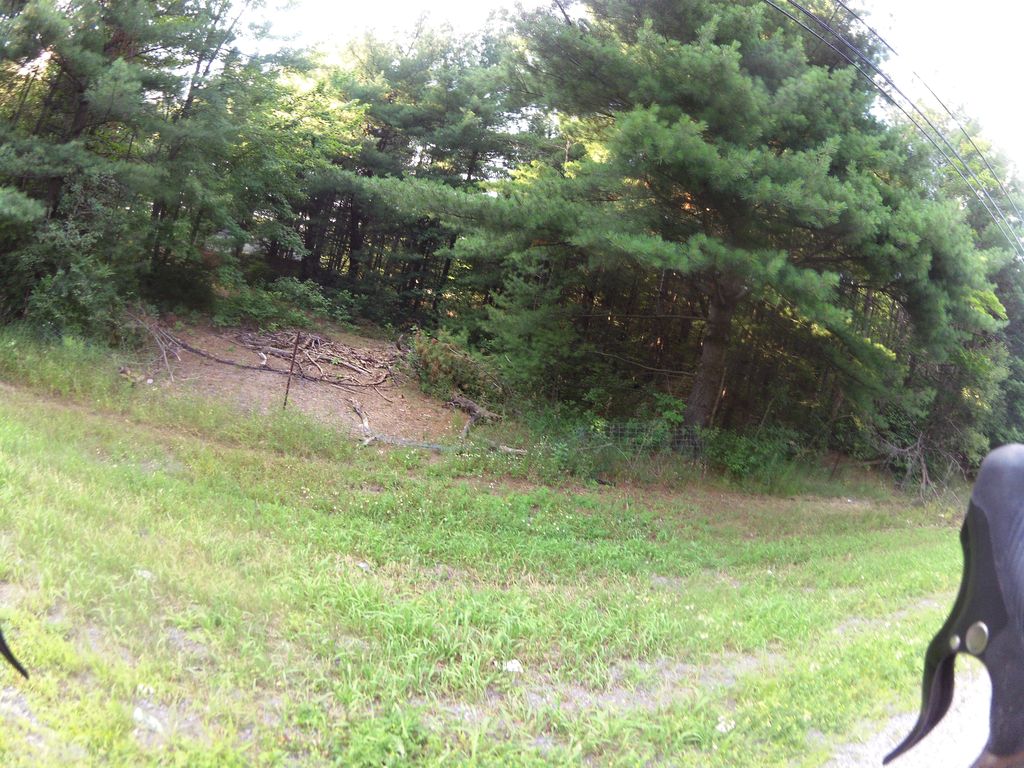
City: ottawa-gatineau